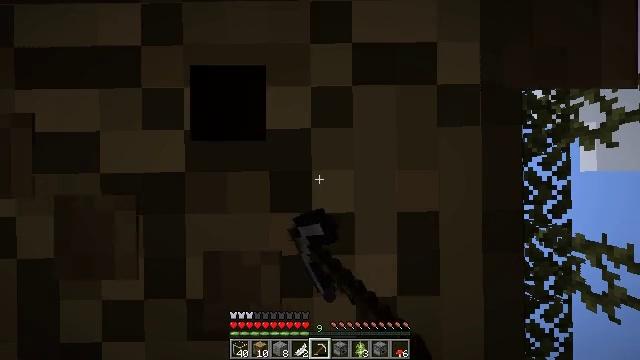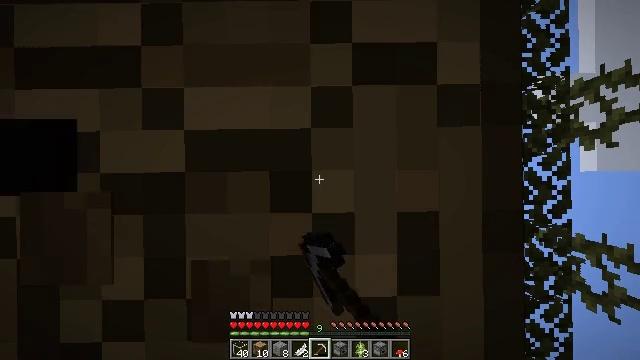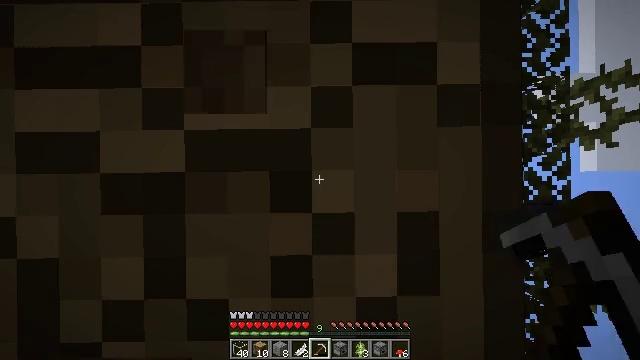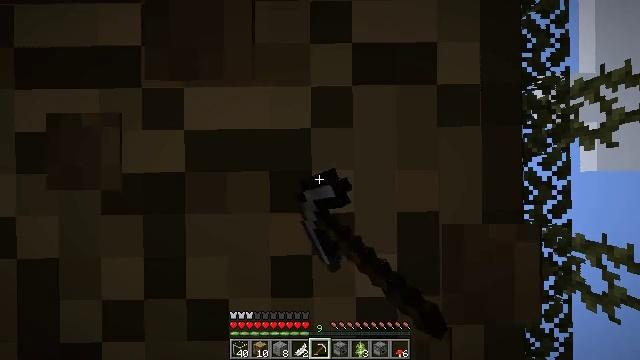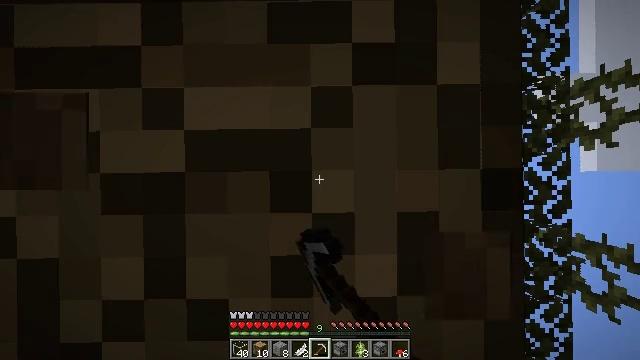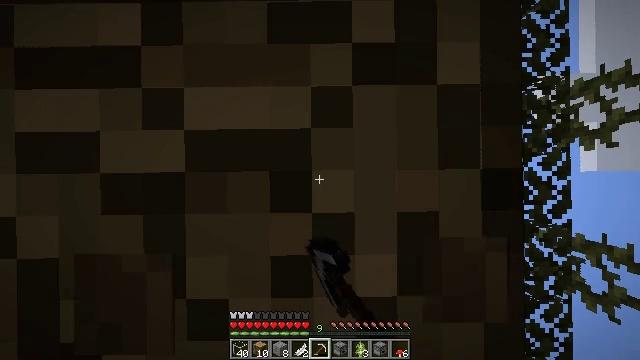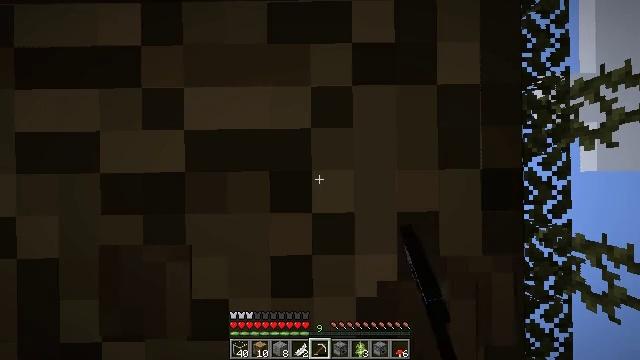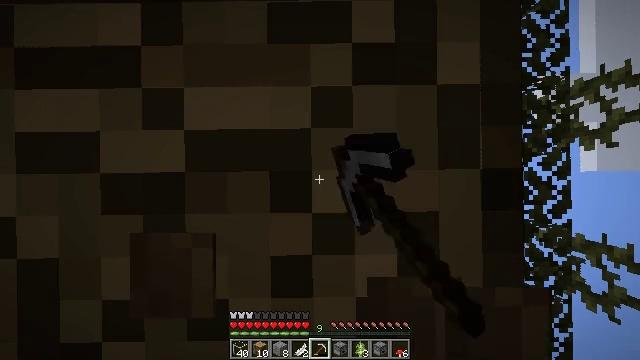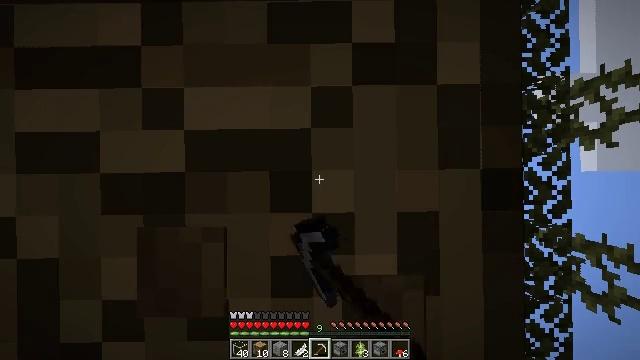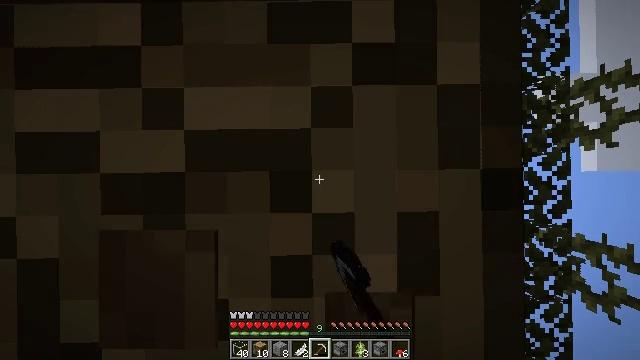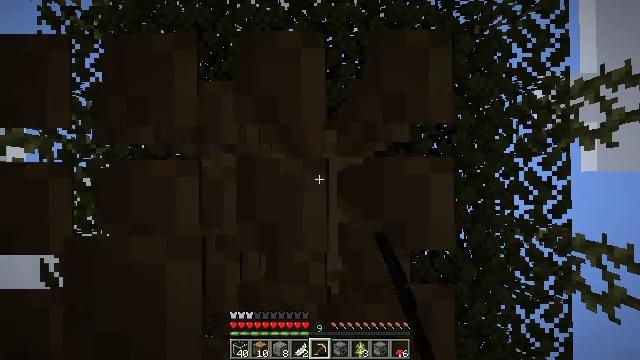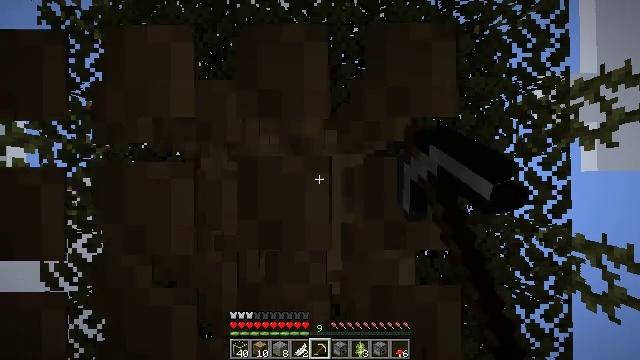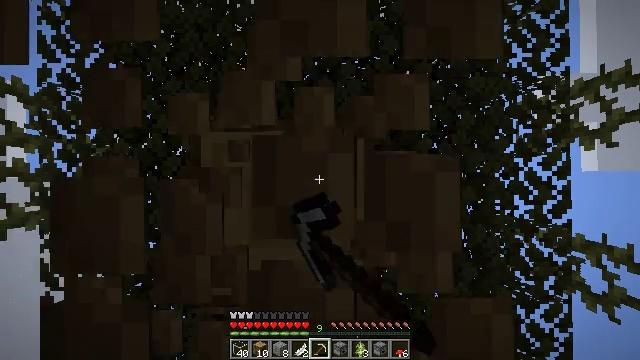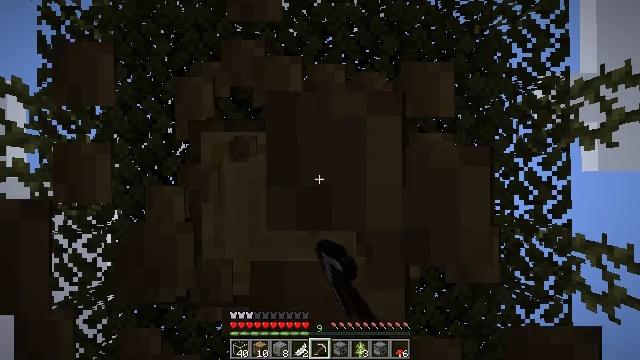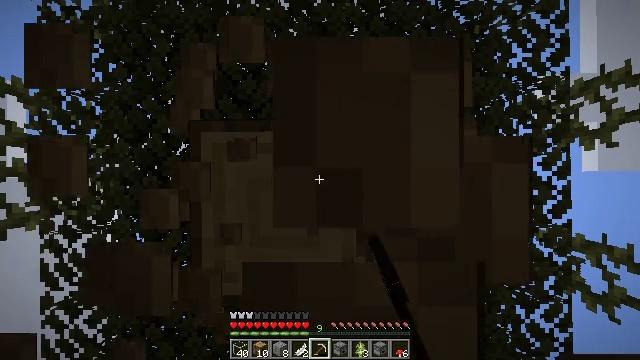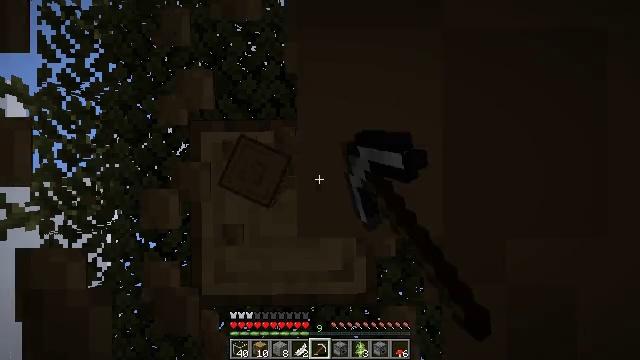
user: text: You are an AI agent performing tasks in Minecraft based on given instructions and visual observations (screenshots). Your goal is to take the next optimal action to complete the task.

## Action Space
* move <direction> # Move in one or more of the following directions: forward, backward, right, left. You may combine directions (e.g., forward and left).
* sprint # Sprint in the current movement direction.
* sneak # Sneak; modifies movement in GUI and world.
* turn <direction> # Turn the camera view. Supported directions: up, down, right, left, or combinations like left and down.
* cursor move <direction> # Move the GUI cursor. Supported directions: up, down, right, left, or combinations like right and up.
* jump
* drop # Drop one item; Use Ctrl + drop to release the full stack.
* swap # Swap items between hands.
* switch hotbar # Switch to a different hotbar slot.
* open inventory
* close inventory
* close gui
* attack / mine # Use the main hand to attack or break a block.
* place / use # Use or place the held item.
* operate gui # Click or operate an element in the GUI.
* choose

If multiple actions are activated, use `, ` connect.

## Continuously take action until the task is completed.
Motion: motion action
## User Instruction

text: Break the tree to get oak logs.
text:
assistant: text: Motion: attack / mine
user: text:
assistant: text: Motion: attack / mine
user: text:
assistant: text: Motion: attack / mine
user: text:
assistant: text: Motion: attack / mine
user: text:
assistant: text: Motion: attack / mine
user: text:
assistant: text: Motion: attack / mine
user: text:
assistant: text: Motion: attack / mine
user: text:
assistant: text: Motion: attack / mine
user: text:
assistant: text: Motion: attack / mine
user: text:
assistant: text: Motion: attack / mine
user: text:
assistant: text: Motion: attack / mine
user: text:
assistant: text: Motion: attack / mine
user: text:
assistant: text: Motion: attack / mine
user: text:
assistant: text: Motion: attack / mine
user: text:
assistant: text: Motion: attack / mine
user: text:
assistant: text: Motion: attack / mine
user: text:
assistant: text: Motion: attack / mine
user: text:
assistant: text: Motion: attack / mine
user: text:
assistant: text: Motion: attack / mine
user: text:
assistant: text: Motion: attack / mine
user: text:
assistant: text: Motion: attack / mine
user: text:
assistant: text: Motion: attack / mine
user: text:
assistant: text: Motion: attack / mine
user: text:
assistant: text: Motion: attack / mine
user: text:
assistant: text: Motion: attack / mine
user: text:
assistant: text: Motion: attack / mine
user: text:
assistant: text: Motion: attack / mine
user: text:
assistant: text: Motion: attack / mine
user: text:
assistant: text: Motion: attack / mine
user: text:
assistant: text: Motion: attack / mine